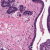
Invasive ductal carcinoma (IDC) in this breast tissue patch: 0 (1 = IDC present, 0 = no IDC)